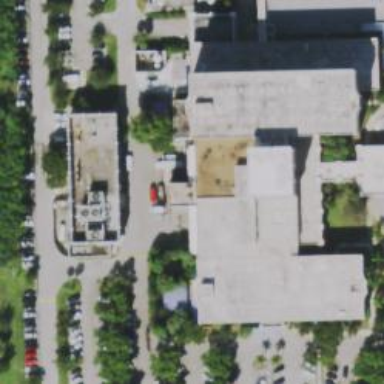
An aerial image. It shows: Hospital building.